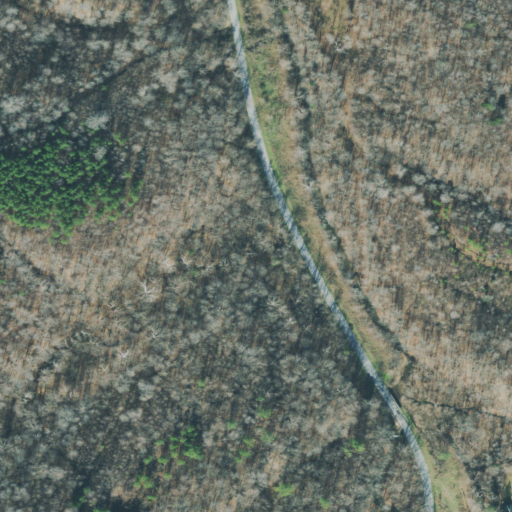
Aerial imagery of valley in Tennessee named Rocky Hollow containing deciduous forest, open development, evergreen forest, and mixed forest